Question: I am trying to integrate Matlab producing dll with my .net project when I call make its object it gives the below error.
I have installed MCR and frameworks till 4.0 as you can see in pic. please help

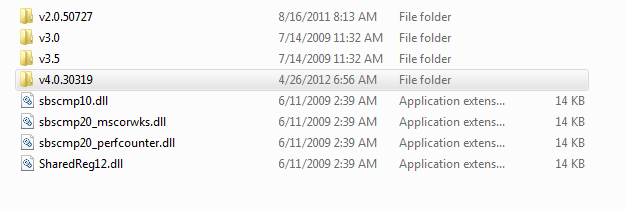
Answer: Place this in your main projects app.config file
'''
<startup useLegacyV2RuntimeActivationPolicy="true">
<supportedRuntime version="v4.0" sku=".NETFramework,Version=v4.0"/>
</startup>
'''
'useLegacyV2RuntimeActivationPolicy' should do the trick.
And don't forget to set your target framework to ".NET Framework 4" rather than ".NET Framework 4 Client Profile"